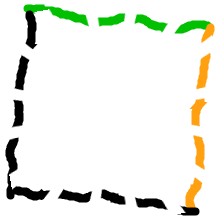
Shape: square